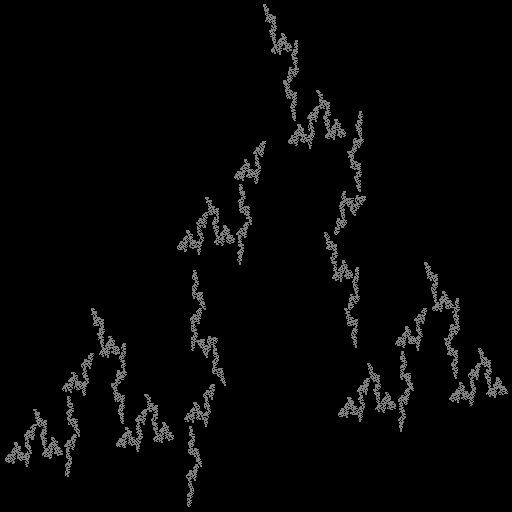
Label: koch_curve